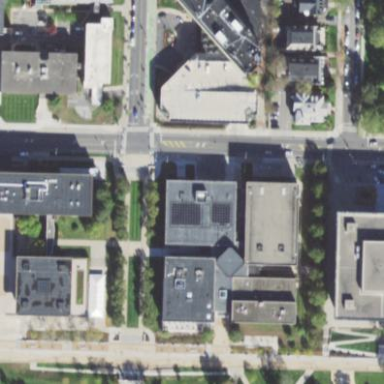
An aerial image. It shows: University building.